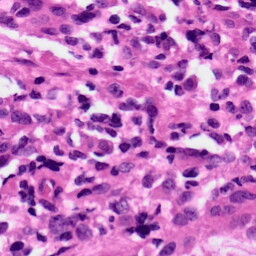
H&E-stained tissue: Ovarian